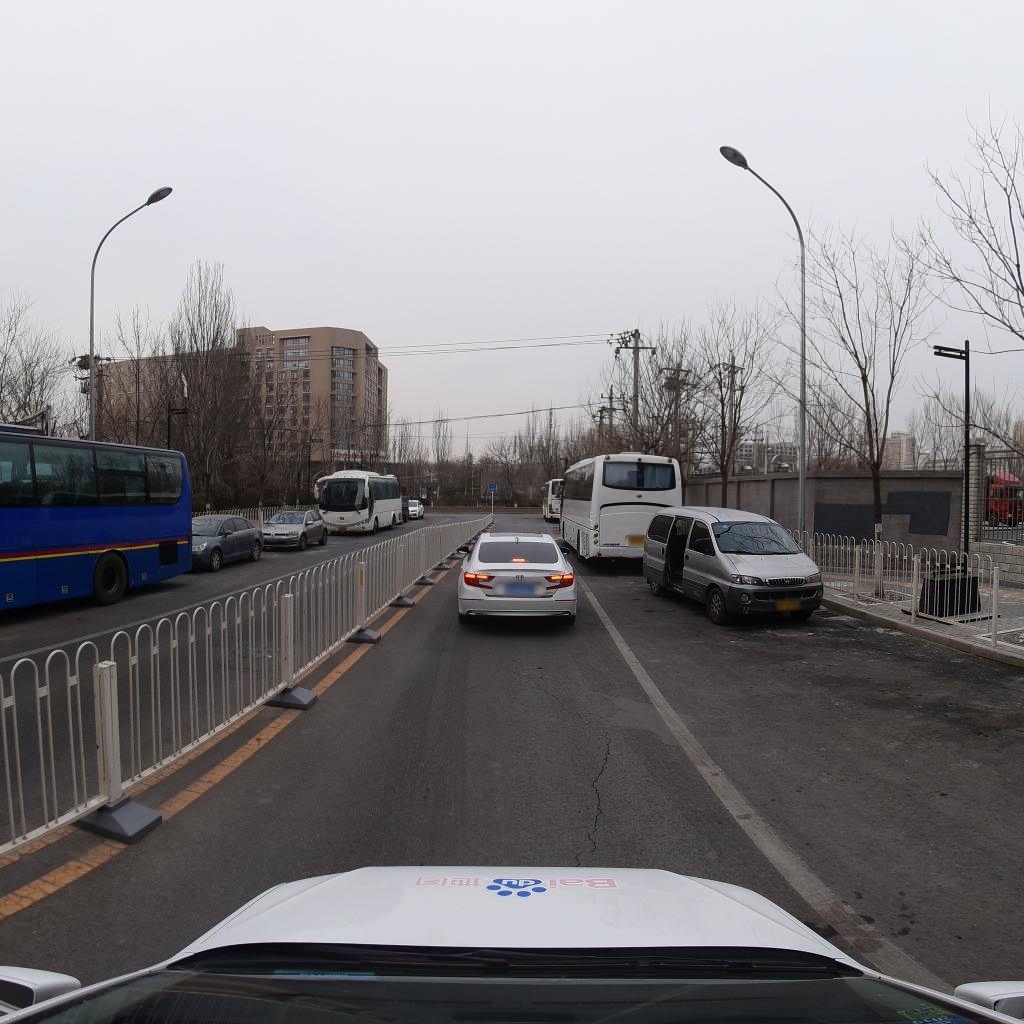
Region: Fengtai
Road damage annotations: longitudinal crack